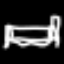
Label: bed